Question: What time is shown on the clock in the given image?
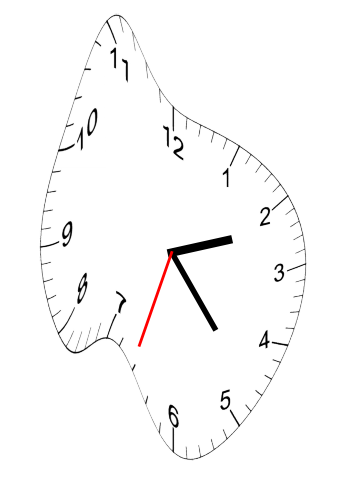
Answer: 02:23:33